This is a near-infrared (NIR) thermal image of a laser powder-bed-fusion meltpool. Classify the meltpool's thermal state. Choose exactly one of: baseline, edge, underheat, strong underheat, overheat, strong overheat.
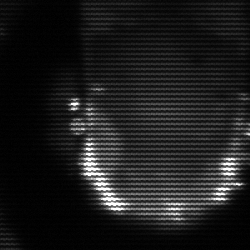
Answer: baseline